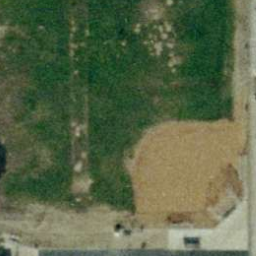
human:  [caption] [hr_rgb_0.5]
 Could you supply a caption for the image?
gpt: It is a very old baseball diamond with sand and weeds .

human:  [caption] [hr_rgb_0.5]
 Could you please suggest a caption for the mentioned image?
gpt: It is a very old baseball diamond compose of sand and weeds .

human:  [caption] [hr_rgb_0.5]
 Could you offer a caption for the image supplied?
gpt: A baseball diamond composed of sand and weeds .

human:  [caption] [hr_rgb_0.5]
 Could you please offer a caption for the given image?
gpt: This is an old baseball diamond .

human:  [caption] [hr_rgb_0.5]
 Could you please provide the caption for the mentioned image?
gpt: It is a very old baseball diamond compose of sand and weeds .